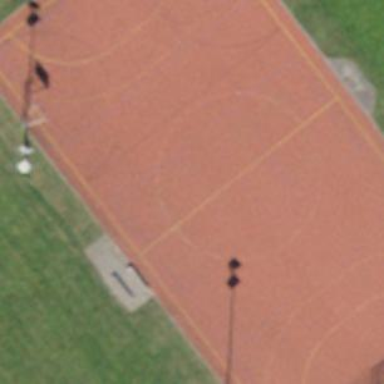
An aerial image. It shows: Sand basketball court on pitch for leisure land.